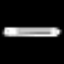
Label: pencil